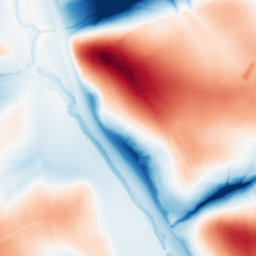
Category: classical
Decomposition family: gaussian_anisotropic
Decomposition parameters: sigma_x: 10
sigma_y: 50
Upsampling method: sinc_hamming
Upsampling parameters: scale: 2
kernel_size: 8
Upsampling scale: 2